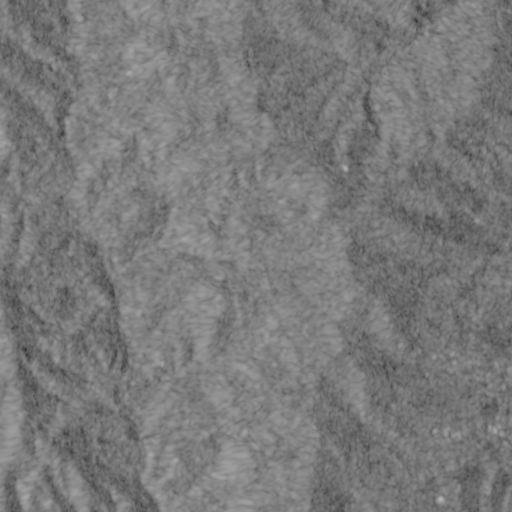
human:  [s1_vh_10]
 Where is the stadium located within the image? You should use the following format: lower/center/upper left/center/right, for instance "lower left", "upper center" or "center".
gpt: The stadium is located in the lower right of the image.
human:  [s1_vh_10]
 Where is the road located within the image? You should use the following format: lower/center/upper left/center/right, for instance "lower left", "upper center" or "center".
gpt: There is no road in the image.

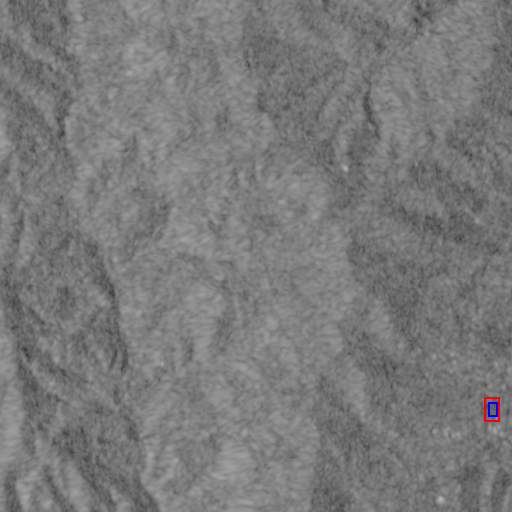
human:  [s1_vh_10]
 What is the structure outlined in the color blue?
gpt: The structure outlined in blue is a park.
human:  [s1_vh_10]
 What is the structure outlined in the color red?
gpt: The structure outlined in red is a stadium.
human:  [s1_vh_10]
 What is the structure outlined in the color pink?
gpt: There is no pink outline.